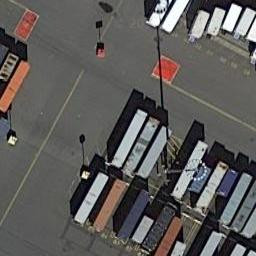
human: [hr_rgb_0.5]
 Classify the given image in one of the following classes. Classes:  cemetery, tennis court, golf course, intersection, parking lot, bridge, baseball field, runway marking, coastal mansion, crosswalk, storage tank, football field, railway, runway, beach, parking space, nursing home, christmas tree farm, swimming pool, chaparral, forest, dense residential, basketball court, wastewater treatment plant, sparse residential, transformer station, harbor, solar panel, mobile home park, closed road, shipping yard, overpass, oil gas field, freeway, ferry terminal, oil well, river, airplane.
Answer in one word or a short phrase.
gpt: shipping yard